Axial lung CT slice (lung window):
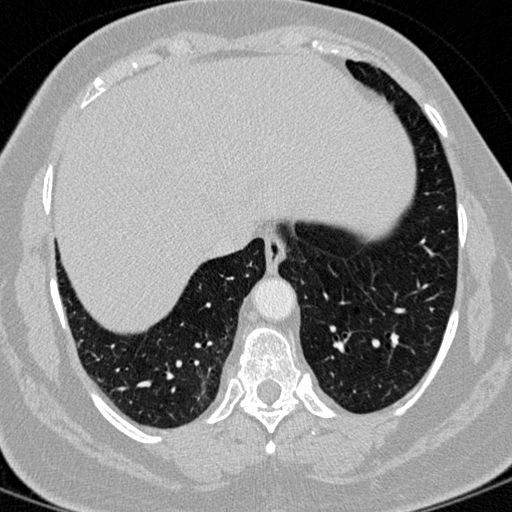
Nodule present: no